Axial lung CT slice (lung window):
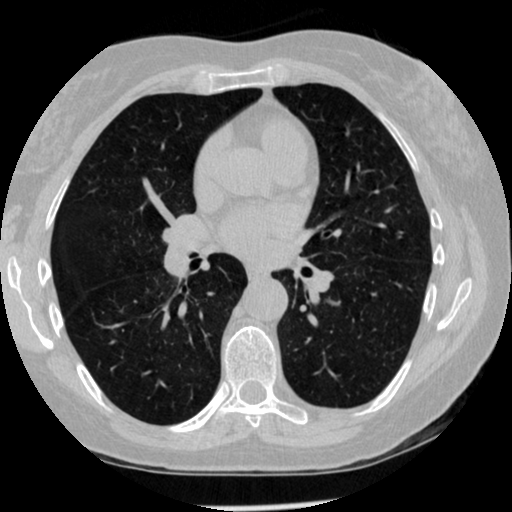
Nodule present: no